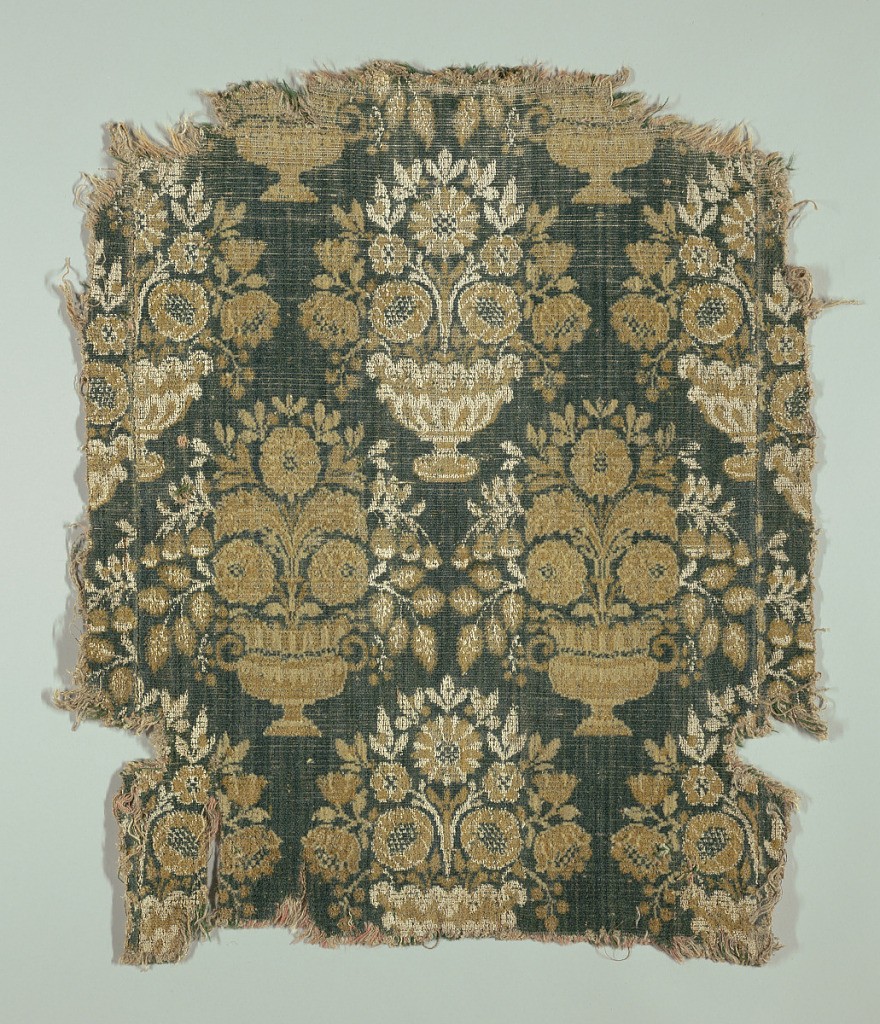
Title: Upholstery fabric
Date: early 17th century
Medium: wool, linen Technique: cut velvet (moquette or velour d'Amiens)
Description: Large repeat of symmetrical bouquet in urns; rose and tan wool, white linen, on dark blue-green wool ground. Broad warp-surfaced plain cloth selvages.